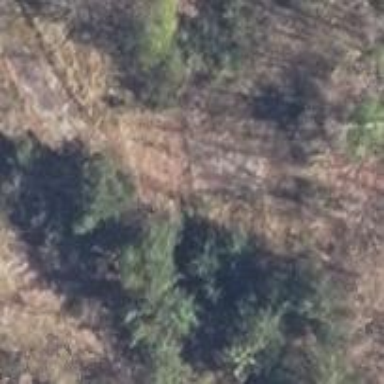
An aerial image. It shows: Abandoned railway spur.